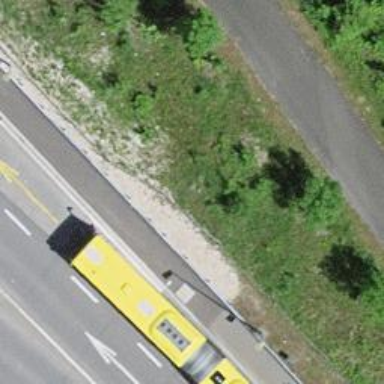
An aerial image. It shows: Platform for public transport is situated by the road.